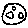
Label: moon